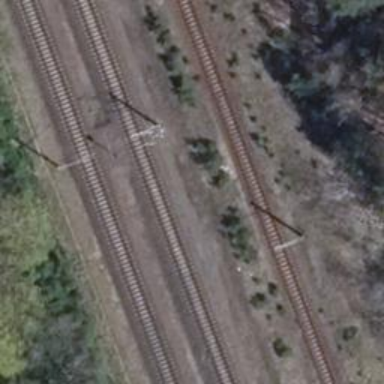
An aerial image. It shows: Railway signal.